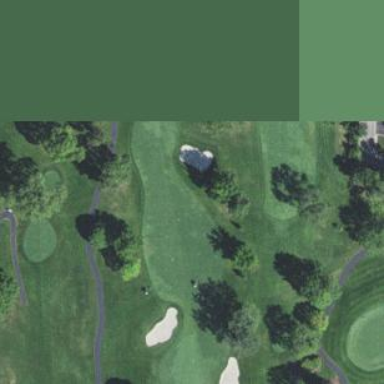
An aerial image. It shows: Well-maintained grassy area known as fairway on golf course.